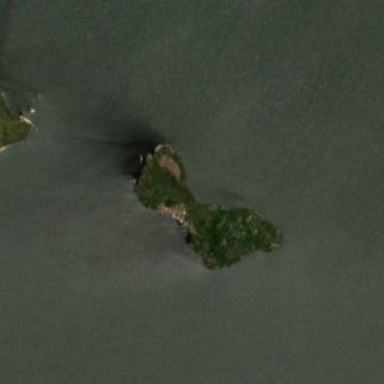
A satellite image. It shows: Islet.